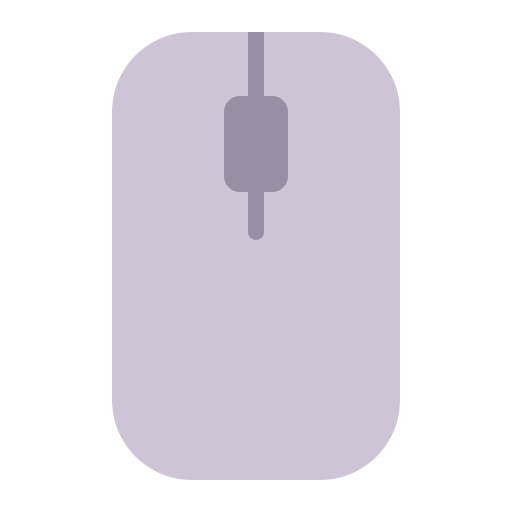
computer mouse flat